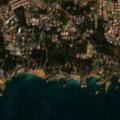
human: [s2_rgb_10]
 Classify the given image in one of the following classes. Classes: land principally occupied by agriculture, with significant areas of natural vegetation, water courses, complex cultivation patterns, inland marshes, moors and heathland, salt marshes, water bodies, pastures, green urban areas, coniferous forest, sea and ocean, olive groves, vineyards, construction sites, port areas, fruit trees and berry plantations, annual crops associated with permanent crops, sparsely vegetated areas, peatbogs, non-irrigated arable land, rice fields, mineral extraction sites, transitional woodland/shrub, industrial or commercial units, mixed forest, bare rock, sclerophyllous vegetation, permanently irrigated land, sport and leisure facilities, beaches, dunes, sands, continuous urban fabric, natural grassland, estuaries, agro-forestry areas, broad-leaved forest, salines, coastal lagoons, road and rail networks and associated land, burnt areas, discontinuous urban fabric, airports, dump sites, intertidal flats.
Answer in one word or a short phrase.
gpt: discontinuous urban fabric, coniferous forest, transitional woodland/shrub, sea and ocean